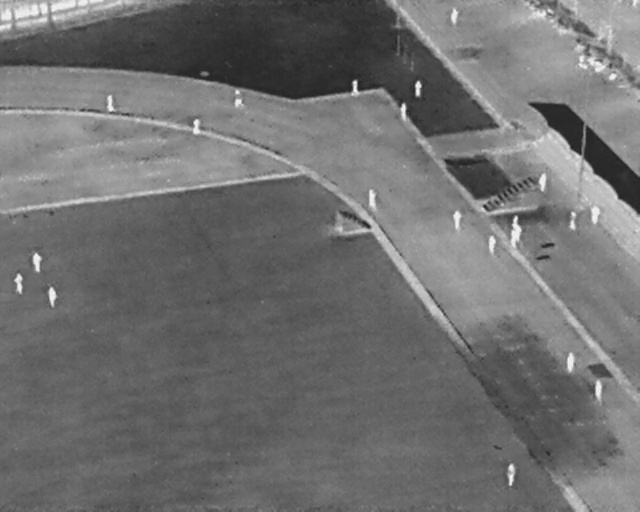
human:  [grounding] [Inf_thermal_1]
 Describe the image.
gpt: In the satellite image, there is  <ref>1 medium person </ref> <box>[[15, 19, 18, 20, 2]]</box> located at top left,  <ref>4 small person </ref> <box>[[29, 24, 32, 25, 2], [61, 20, 64, 22, 2], [63, 16, 66, 17, 2], [54, 16, 56, 17, 2]]</box> located at top,  <ref>1 medium person </ref> <box>[[35, 18, 38, 20, 2]]</box> located at top,  <ref>3 medium person </ref> <box>[[4, 50, 7, 52, 2], [6, 57, 10, 58, 2], [1, 54, 4, 56, 2]]</box> located at left,  <ref>3 medium person </ref> <box>[[77, 91, 81, 93, 2], [91, 75, 95, 76, 2], [87, 69, 90, 71, 2]]</box> located at bottom right,  <ref>6 medium person </ref> <box>[[75, 46, 78, 48, 2], [79, 44, 82, 46, 2], [87, 42, 91, 43, 2], [83, 34, 86, 36, 2], [69, 41, 72, 43, 2], [91, 40, 94, 42, 2]]</box> located at right,  <ref>2 small person </ref> <box>[[78, 45, 81, 47, 2], [79, 42, 81, 43, 2]]</box> located at right,  <ref>1 medium person </ref> <box>[[56, 37, 59, 39, 2]]</box> located at center,  <ref>1 medium person </ref> <box>[[69, 2, 72, 4, 2]]</box> located at top right.